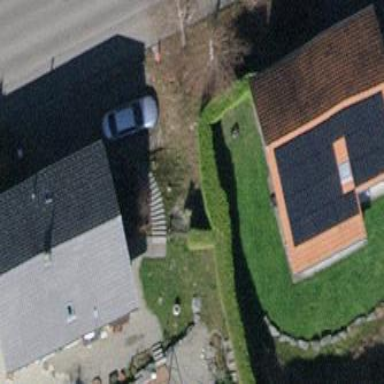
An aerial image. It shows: Simple house.